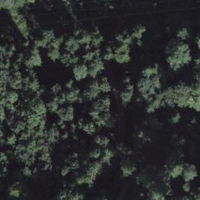
EUNIS habitat code: 41
Species observed at this site:
Neottia nidus-avis